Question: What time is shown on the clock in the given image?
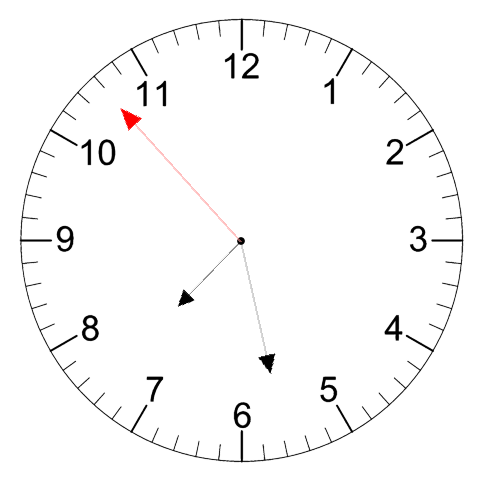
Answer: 07:27:53